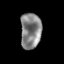
Tissue: prostate
Cell type: T cells
Senescence score: 0.3249
Nuclear area (px): 724
Mean DAPI intensity: 133.392